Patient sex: M
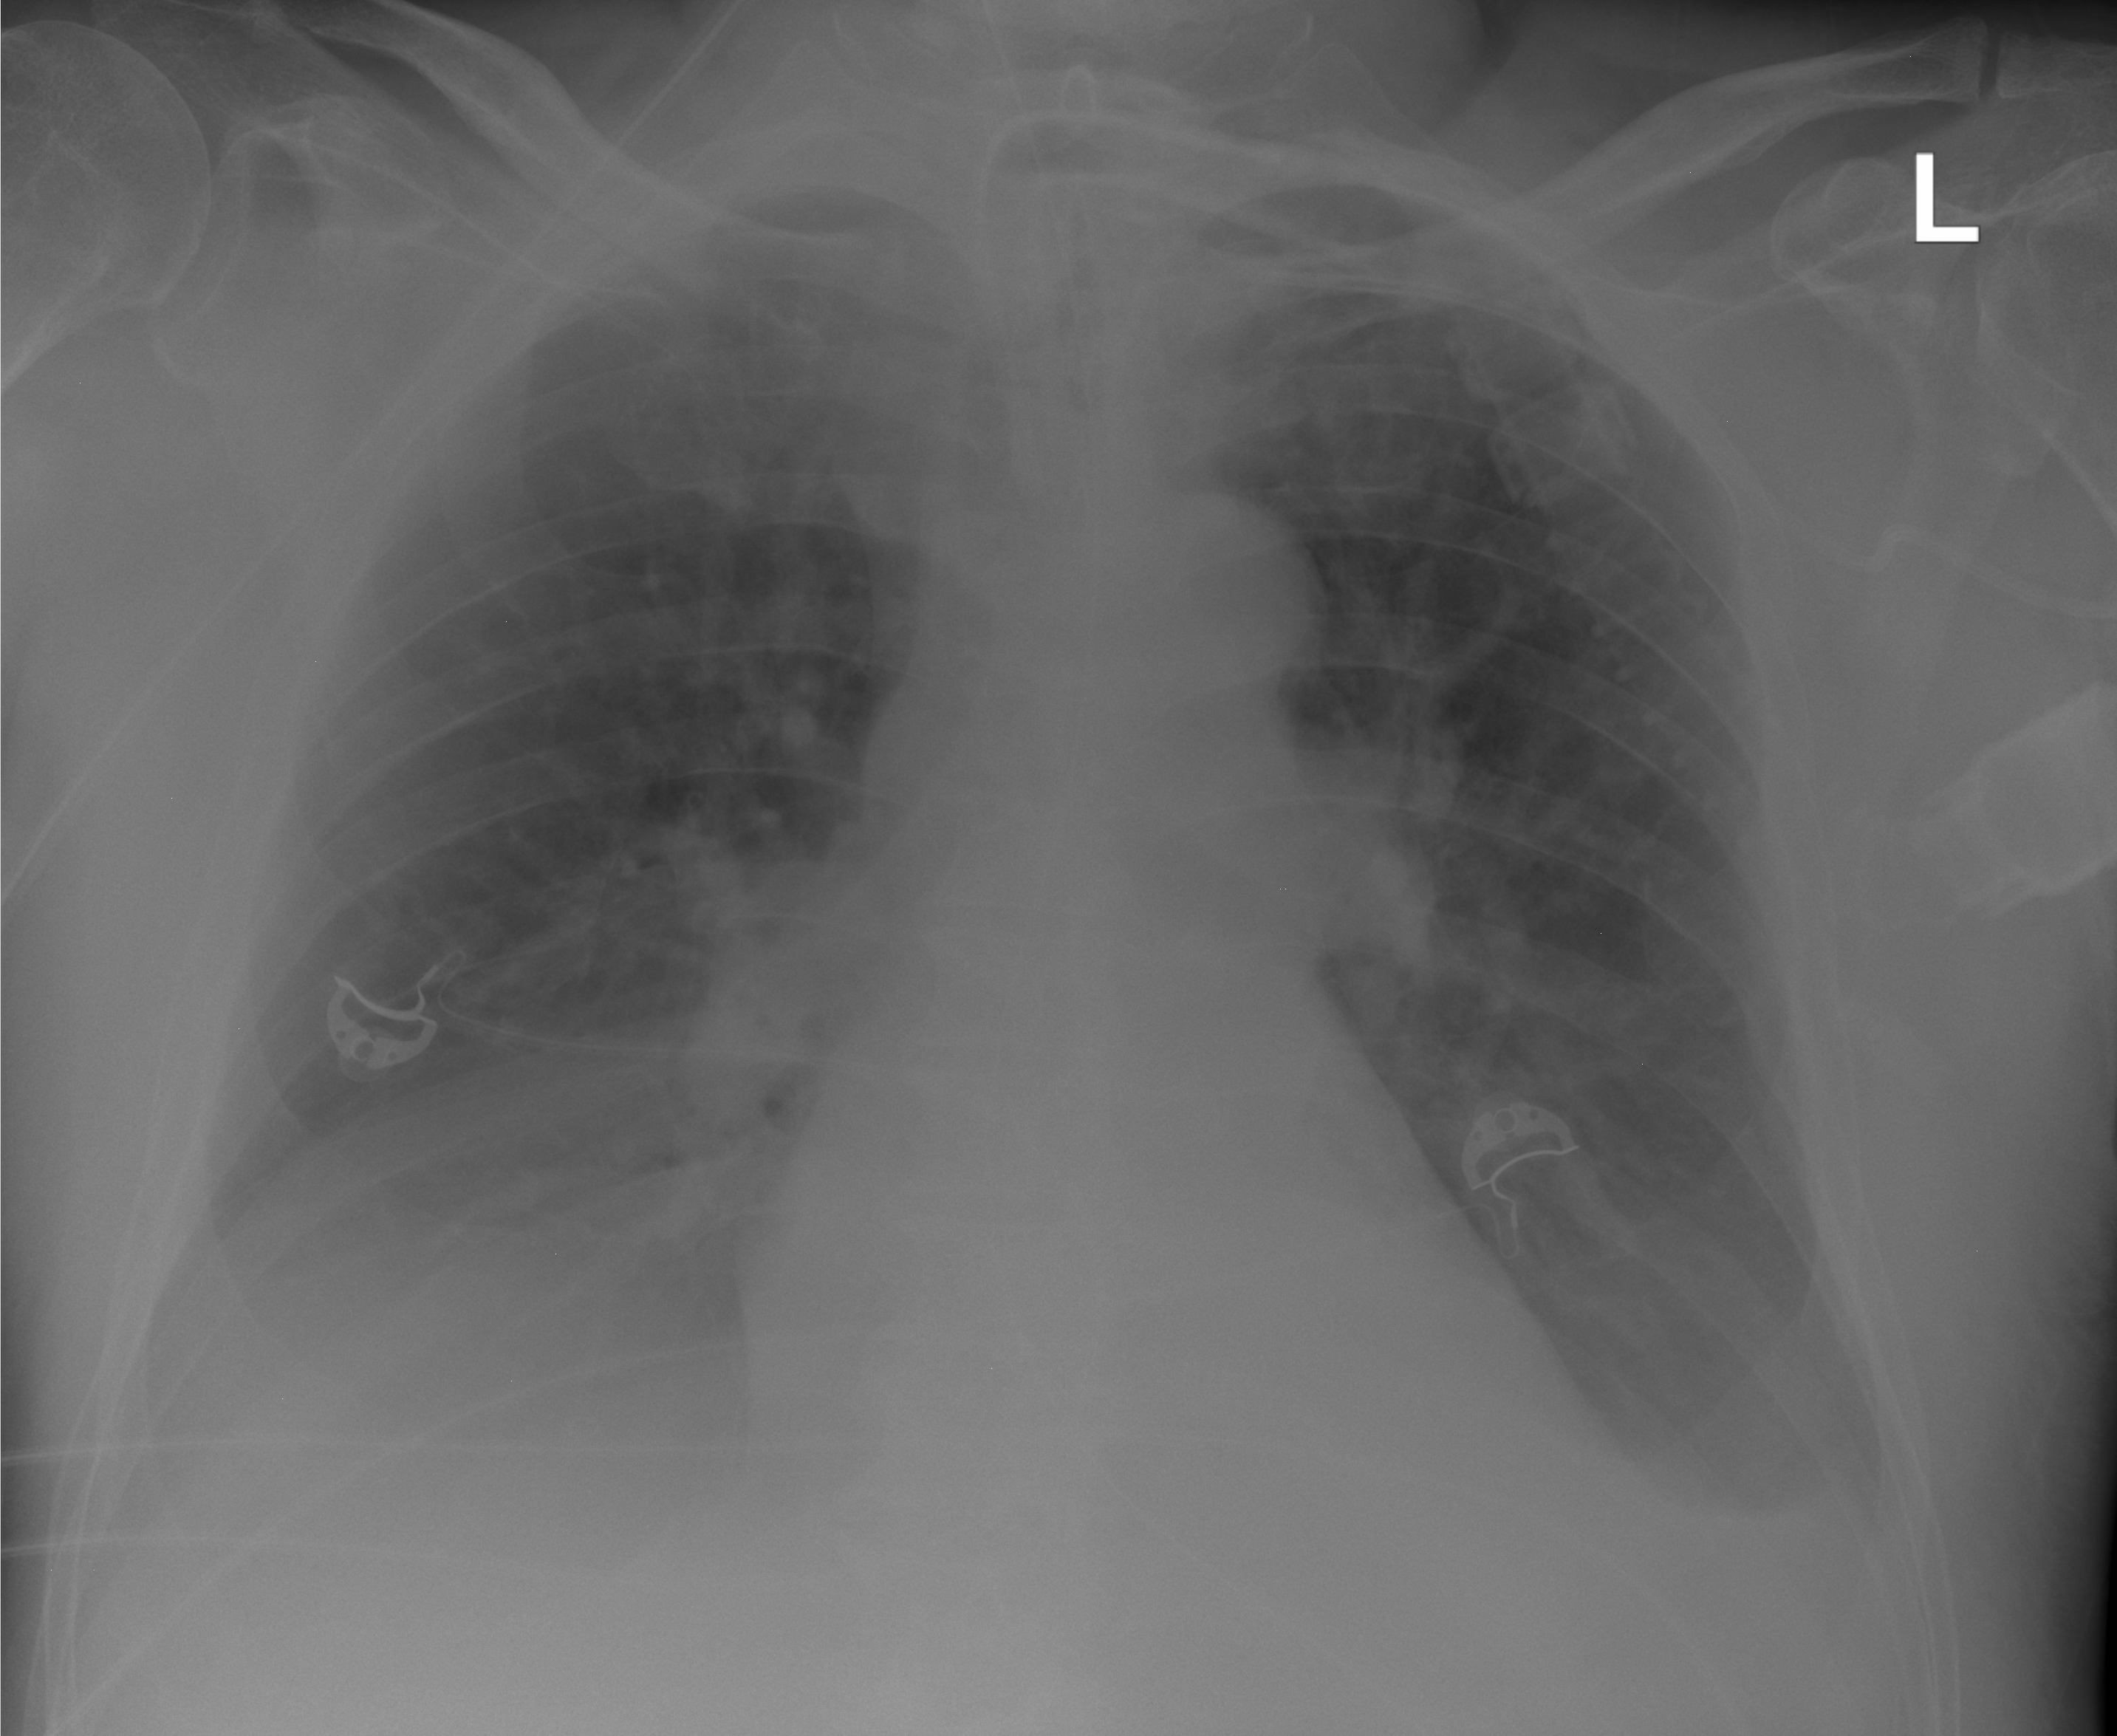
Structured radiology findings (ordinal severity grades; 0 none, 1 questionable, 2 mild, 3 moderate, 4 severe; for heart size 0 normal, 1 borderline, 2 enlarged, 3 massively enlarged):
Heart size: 0
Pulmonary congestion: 2
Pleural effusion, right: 3
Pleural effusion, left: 2
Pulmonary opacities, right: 0
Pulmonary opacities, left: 0
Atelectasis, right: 2
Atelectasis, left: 2